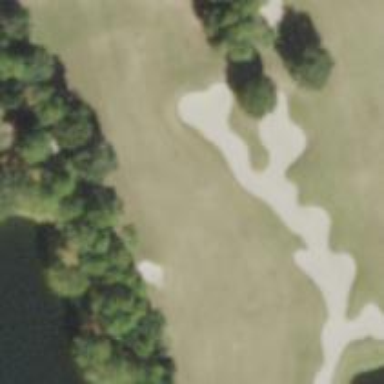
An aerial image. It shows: Golf hole.